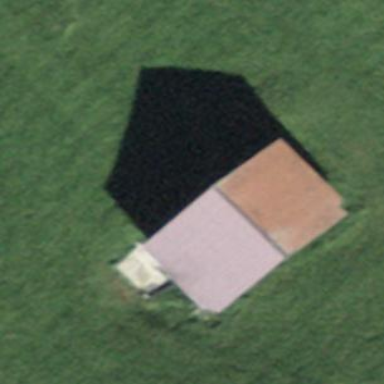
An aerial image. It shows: Rural barn.